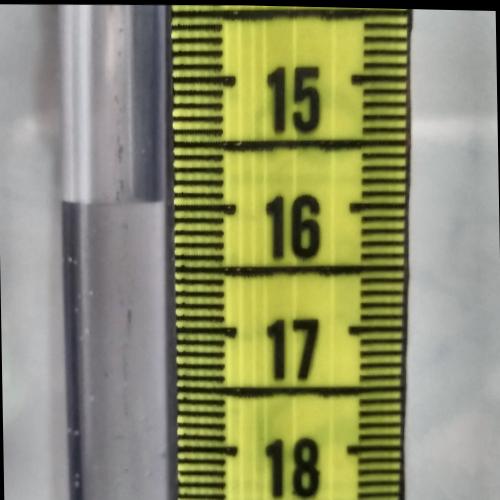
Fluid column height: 15.9 cm